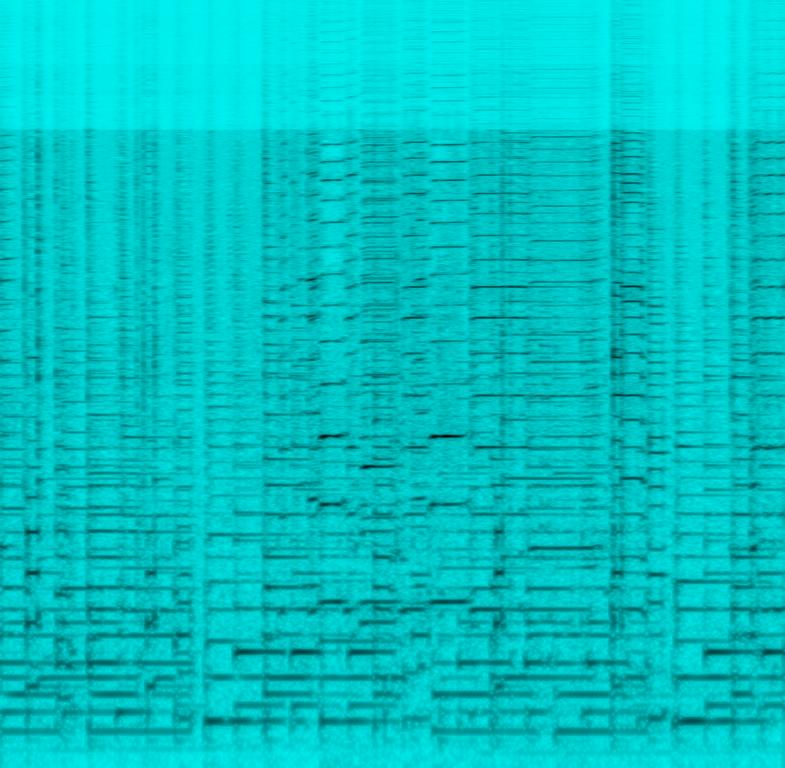
The low quality recording features a cover of a song and it consists of harmonica solo melody over arpeggiated acoustic guitar melodies played a bit sloppy. It still sounds passionate and emotional. The recording is in mono and a bit noisy.